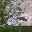
Label: 2